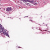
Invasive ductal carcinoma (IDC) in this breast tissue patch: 0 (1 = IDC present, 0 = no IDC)